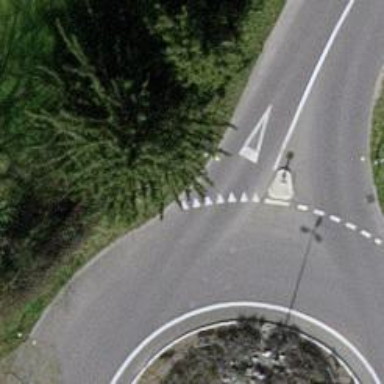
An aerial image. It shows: Road with "give way" sign.